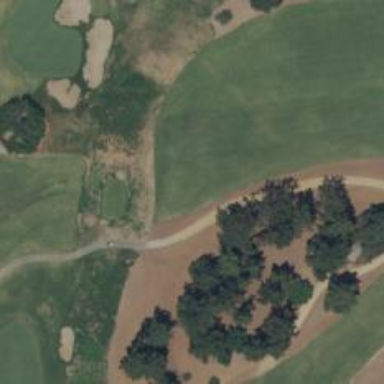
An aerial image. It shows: Path for golf carts.